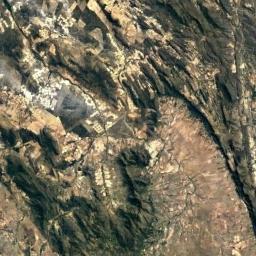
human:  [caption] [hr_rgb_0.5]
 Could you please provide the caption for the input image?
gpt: There are many stones of different sizes on the mountain .

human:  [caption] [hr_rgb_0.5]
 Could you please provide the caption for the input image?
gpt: Half of the area on this mountain is covered by vegetation .

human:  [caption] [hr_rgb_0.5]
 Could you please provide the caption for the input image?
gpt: The mountain has a rugged surface and its rocks are dark gray .

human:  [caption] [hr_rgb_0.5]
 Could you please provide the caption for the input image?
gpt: There are some green ravines on the brown mountain .

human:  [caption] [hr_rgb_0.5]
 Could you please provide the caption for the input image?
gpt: The mountain is full of bare land with lines of green plants .